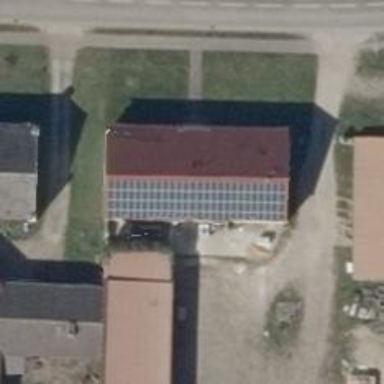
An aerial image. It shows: Solar photovoltaic panel generating electricity through small installation.